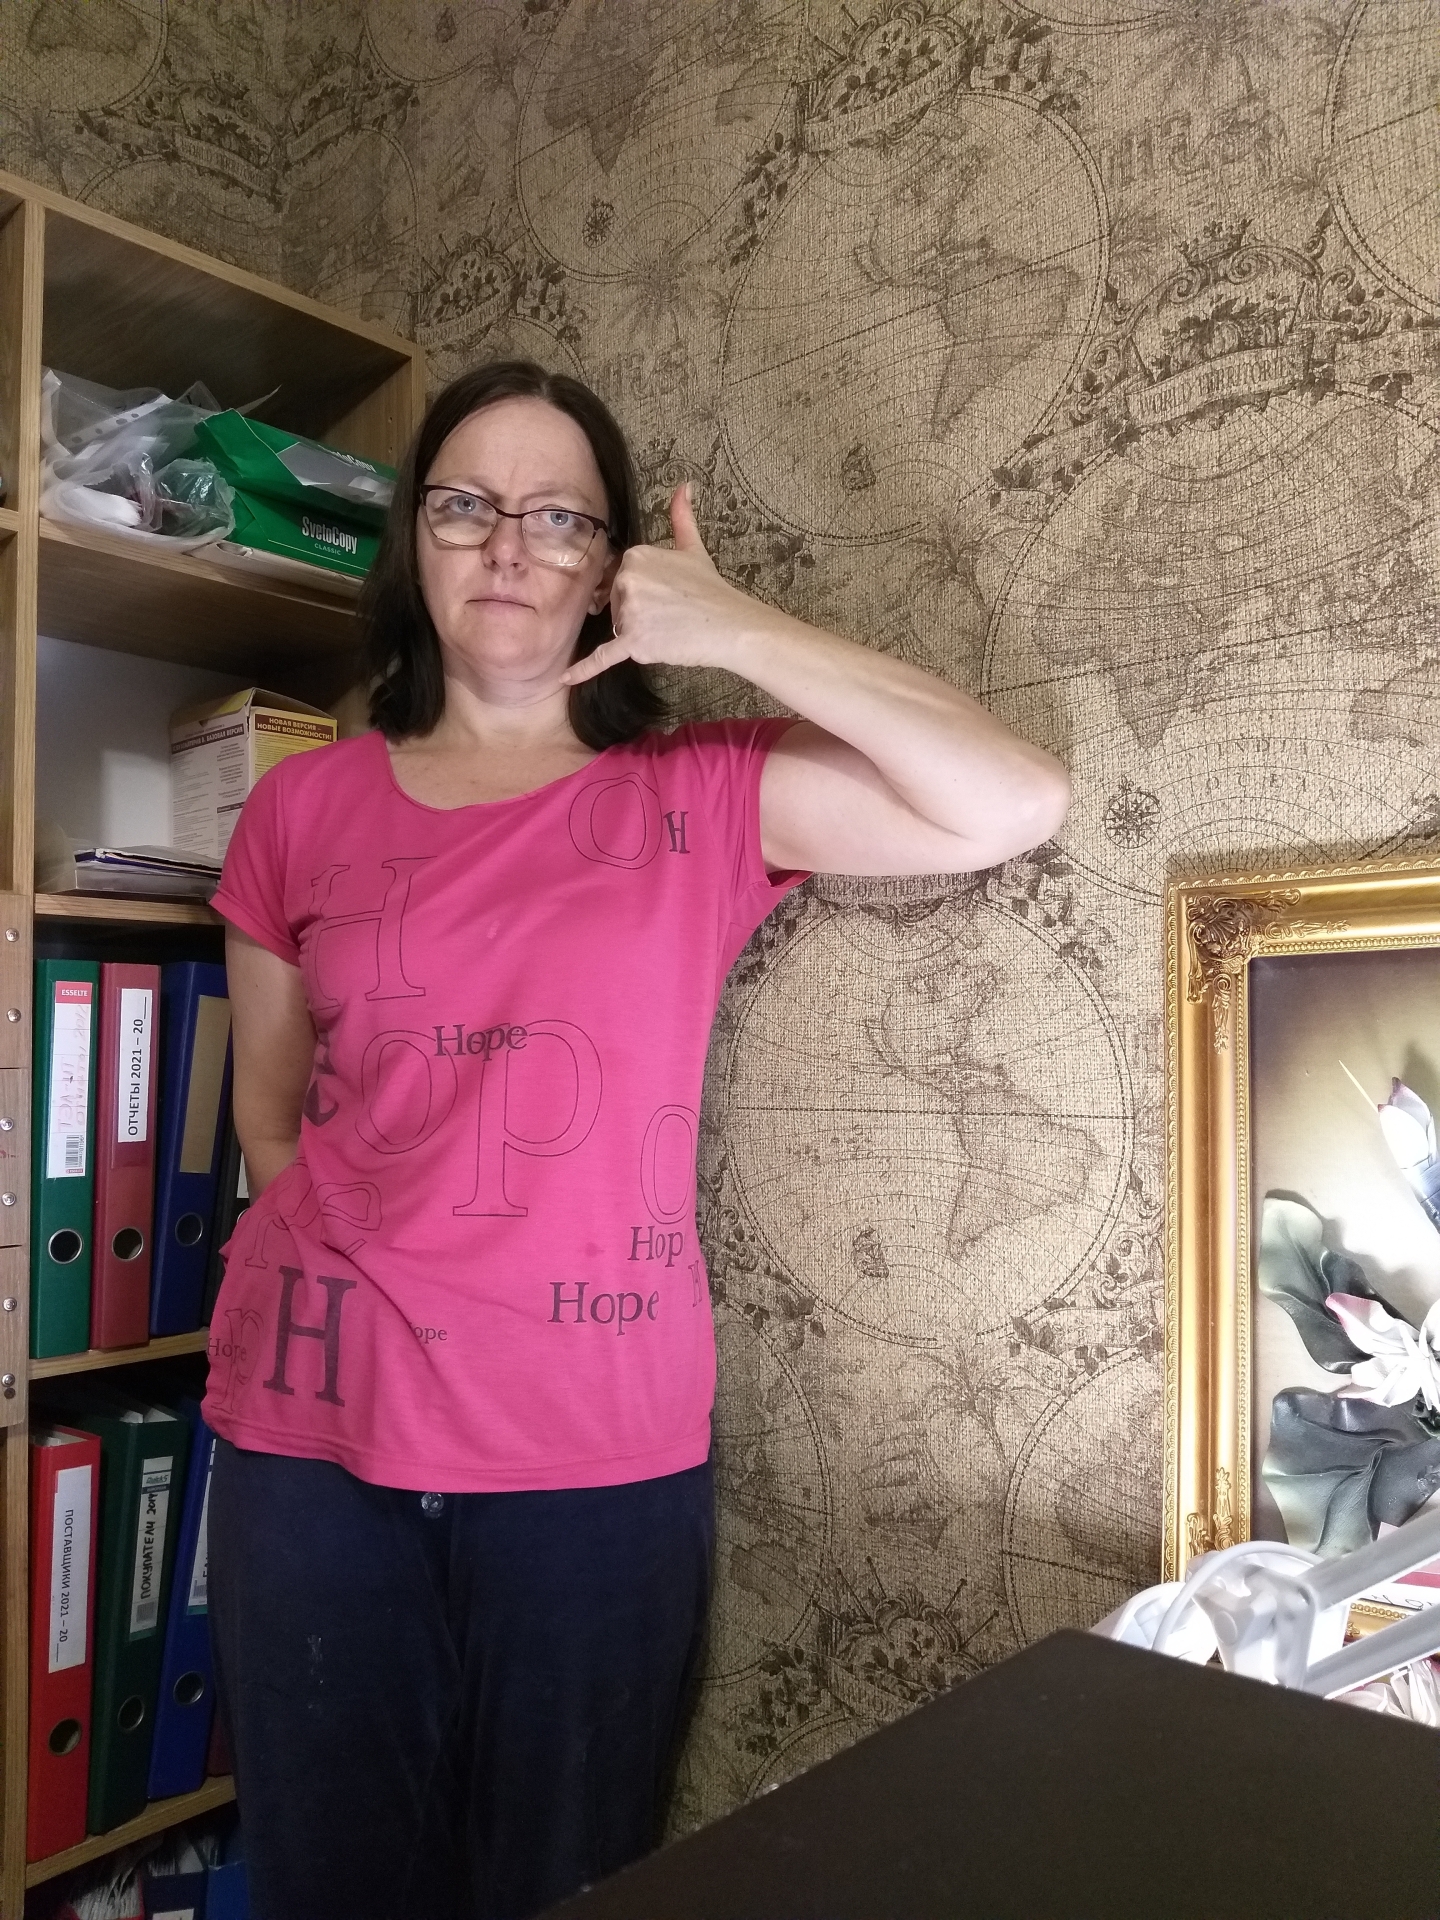
Label: clear